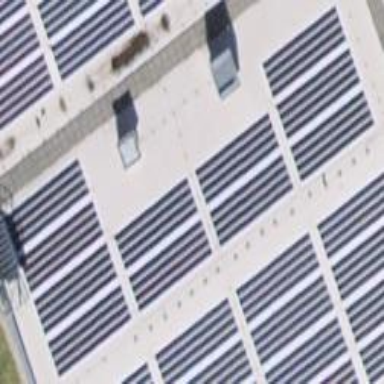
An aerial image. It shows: Solar power generator utilizing photovoltaic technology with solar photovoltaic panels.